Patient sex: F
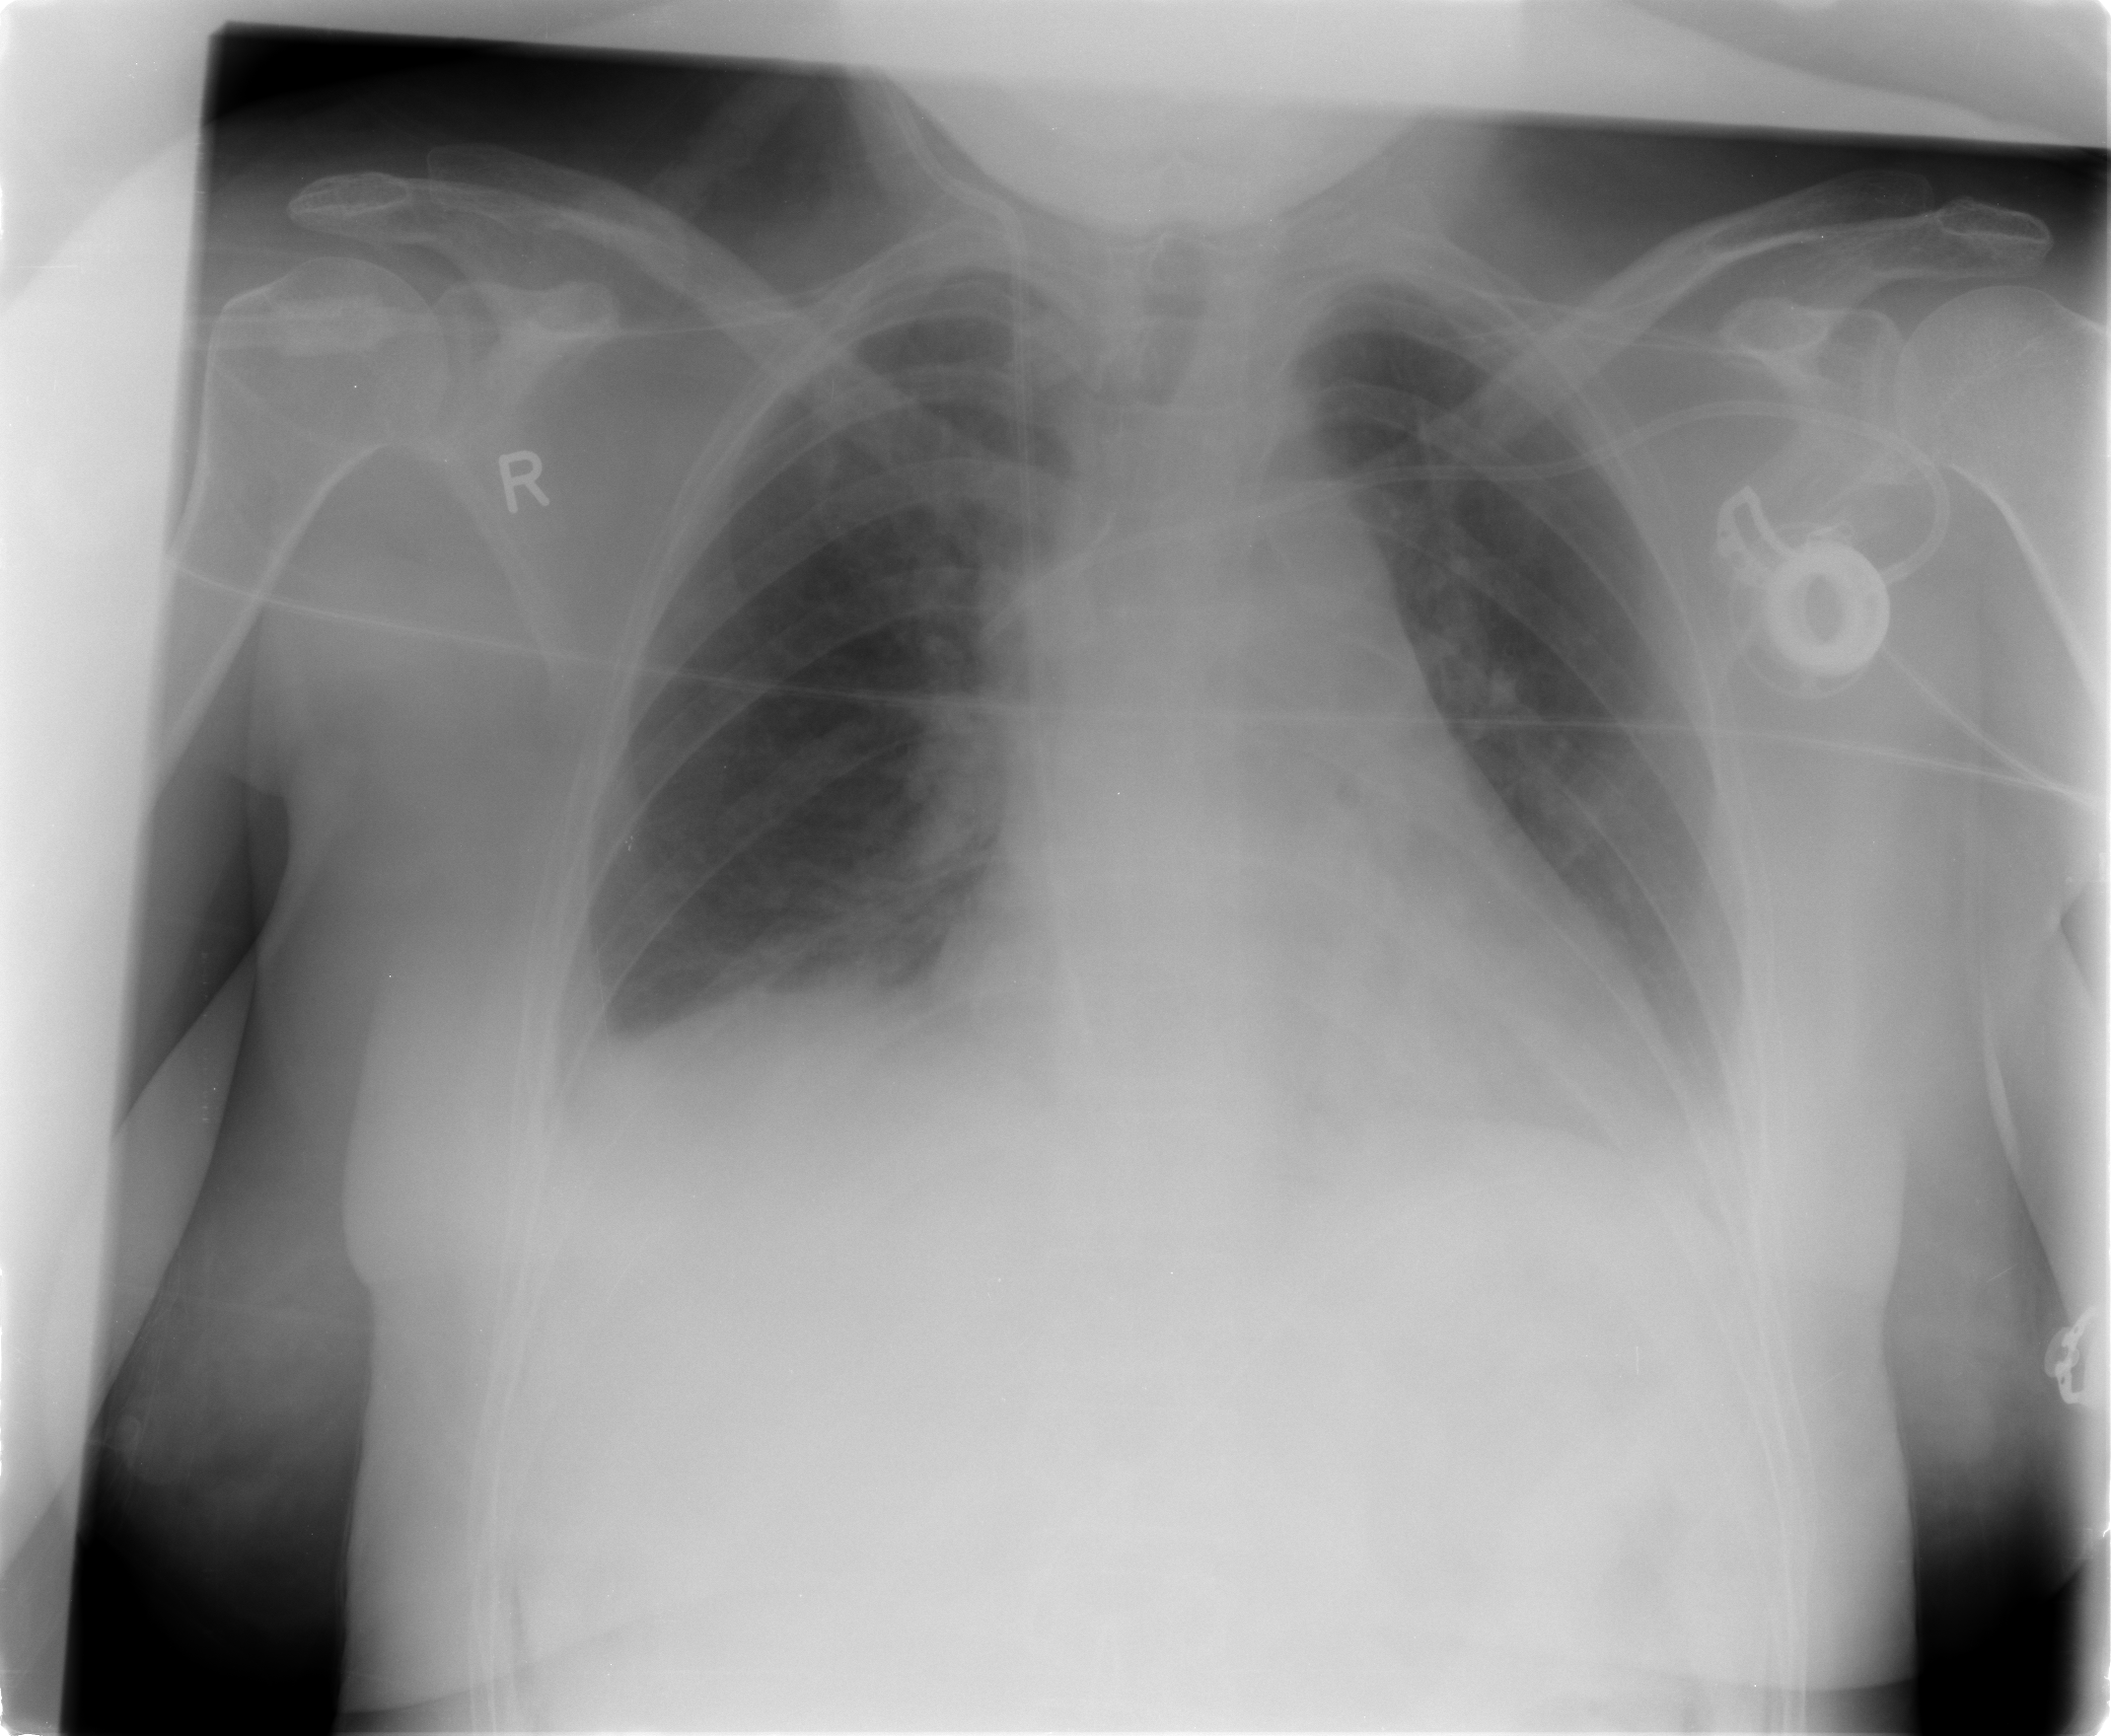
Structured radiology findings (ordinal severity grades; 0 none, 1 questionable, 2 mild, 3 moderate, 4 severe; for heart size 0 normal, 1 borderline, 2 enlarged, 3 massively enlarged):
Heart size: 1
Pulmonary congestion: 1
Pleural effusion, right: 1
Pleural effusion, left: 1
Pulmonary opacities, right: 0
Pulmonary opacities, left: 0
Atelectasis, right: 2
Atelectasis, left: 2